Interaction volume radius: 5 \u00c5
Interaction volume height: 10 \u00c5
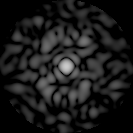
Disorder parameter: 0.8746